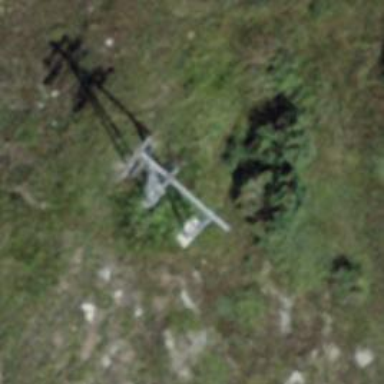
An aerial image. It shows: Pylon for aerialway.